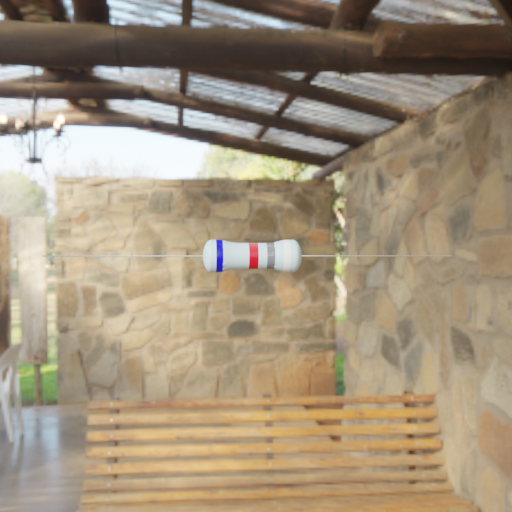
Resistor colour bands (in order): blue, red, gray, white